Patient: sex M, age 75
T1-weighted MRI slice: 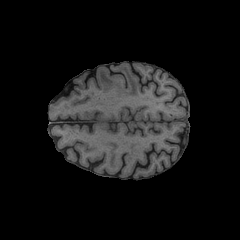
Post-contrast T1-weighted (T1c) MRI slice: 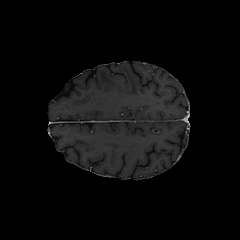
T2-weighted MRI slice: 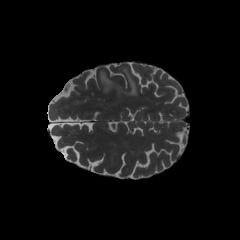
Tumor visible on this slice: yes
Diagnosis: Glioblastoma, IDH-wildtype
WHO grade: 4